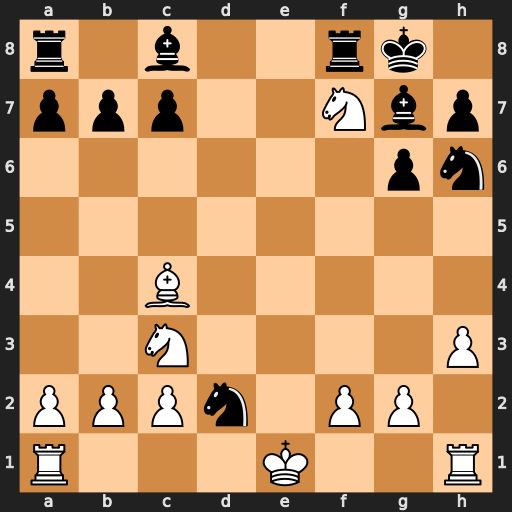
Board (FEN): r1b2rk1/ppp2Nbp/6pn/8/2B5/2N4P/PPPn1PP1/R3K2R
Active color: w
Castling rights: KQ
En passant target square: -
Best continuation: Nxh6+ Kh8 Nf7+